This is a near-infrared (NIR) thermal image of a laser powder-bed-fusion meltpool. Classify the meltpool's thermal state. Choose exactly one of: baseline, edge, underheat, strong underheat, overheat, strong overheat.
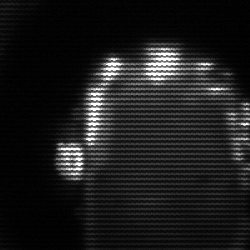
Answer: baseline